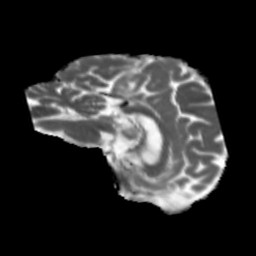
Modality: MD
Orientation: sagittal
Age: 63
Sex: female
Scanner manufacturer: siemens
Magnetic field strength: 3 T
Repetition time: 5.47 s
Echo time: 0.0854 s